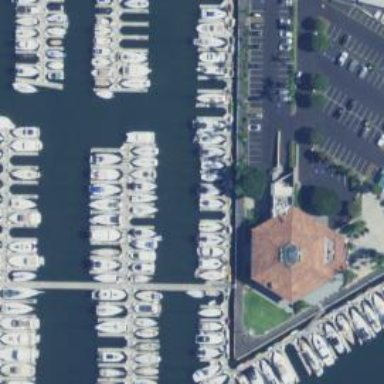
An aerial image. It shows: Man-made pier.